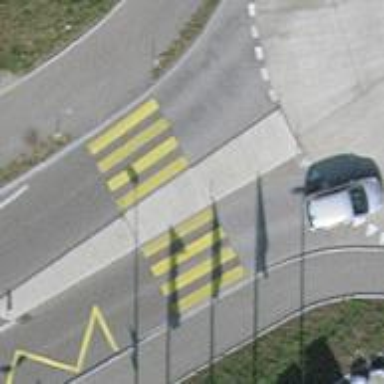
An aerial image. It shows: Uncontrolled crossing with pedestrian island.